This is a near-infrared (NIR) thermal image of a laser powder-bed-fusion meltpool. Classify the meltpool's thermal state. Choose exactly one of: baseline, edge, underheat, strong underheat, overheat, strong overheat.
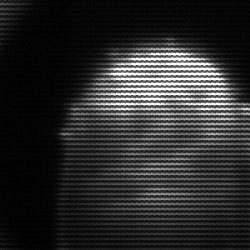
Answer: edge